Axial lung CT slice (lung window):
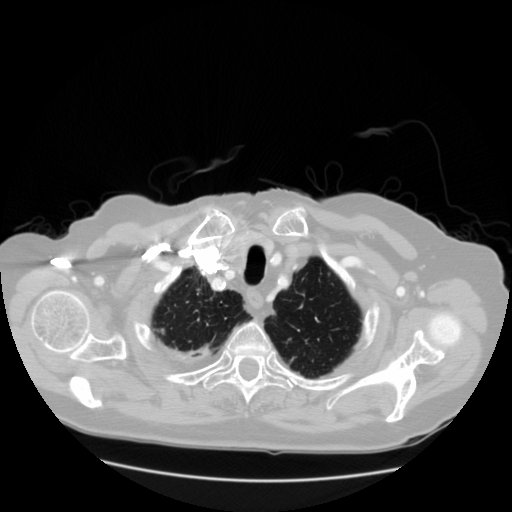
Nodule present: no